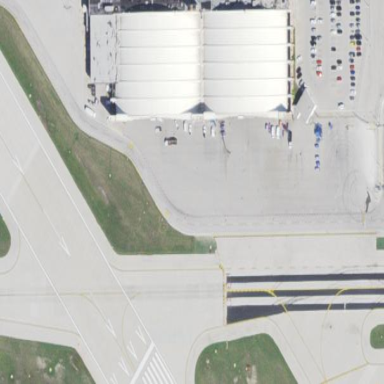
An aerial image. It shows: Apron at the airport.